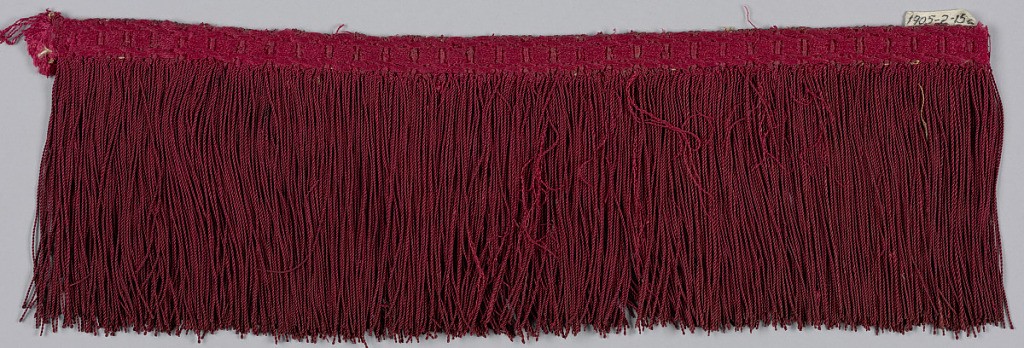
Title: Fringe
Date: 16th century
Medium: silk Technique: woven
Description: Red fringe with a heading woven in chain design. Skirt threads are looped and twisted.